Question: I'm new to IntelliJ and I just can't find settings option to remove added lines color:

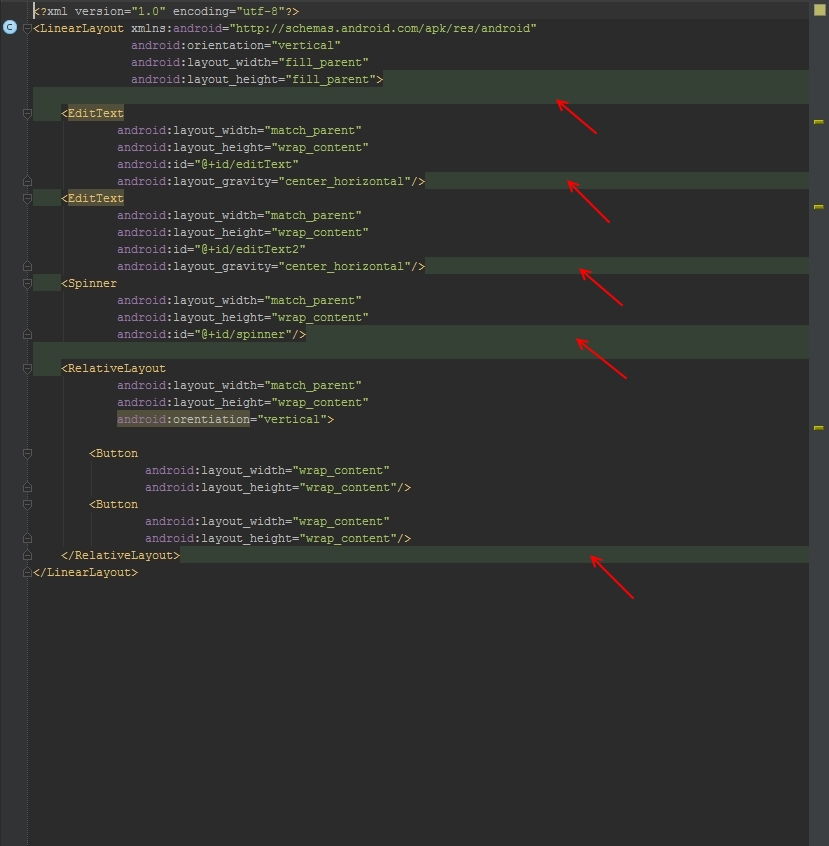
Answer: The editor's colors are located in Preferences
- 'IntelliJ IDEA > Preferences'- 'File > Preferences'
You'll find it in 'IDE Settings > Editor > Colors & Fonts > General', look for 'Added lines' or find the offending setting.
Uncheck the box
You can filter the preferences in the search bar in the upper left corner.